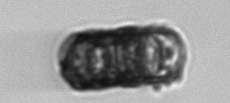
Label: Paralia_sulcata